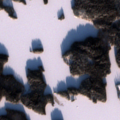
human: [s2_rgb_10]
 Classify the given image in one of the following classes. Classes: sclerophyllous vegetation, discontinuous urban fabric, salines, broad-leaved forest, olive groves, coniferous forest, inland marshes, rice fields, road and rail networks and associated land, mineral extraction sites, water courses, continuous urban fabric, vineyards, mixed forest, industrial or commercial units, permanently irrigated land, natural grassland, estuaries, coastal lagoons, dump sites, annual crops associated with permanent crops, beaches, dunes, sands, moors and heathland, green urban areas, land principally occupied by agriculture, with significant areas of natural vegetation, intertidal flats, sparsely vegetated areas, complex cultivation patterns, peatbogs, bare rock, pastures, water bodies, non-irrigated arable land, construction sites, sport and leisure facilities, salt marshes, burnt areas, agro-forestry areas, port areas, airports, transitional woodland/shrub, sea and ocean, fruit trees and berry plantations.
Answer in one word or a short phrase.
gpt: coniferous forest, mixed forest, water bodies